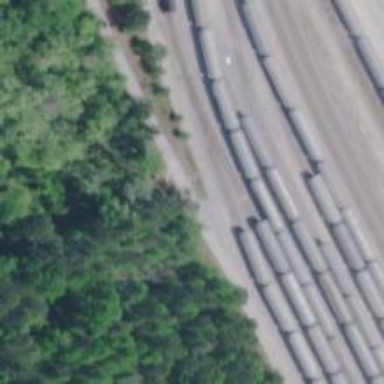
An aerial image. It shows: Rail spur service.